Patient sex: M
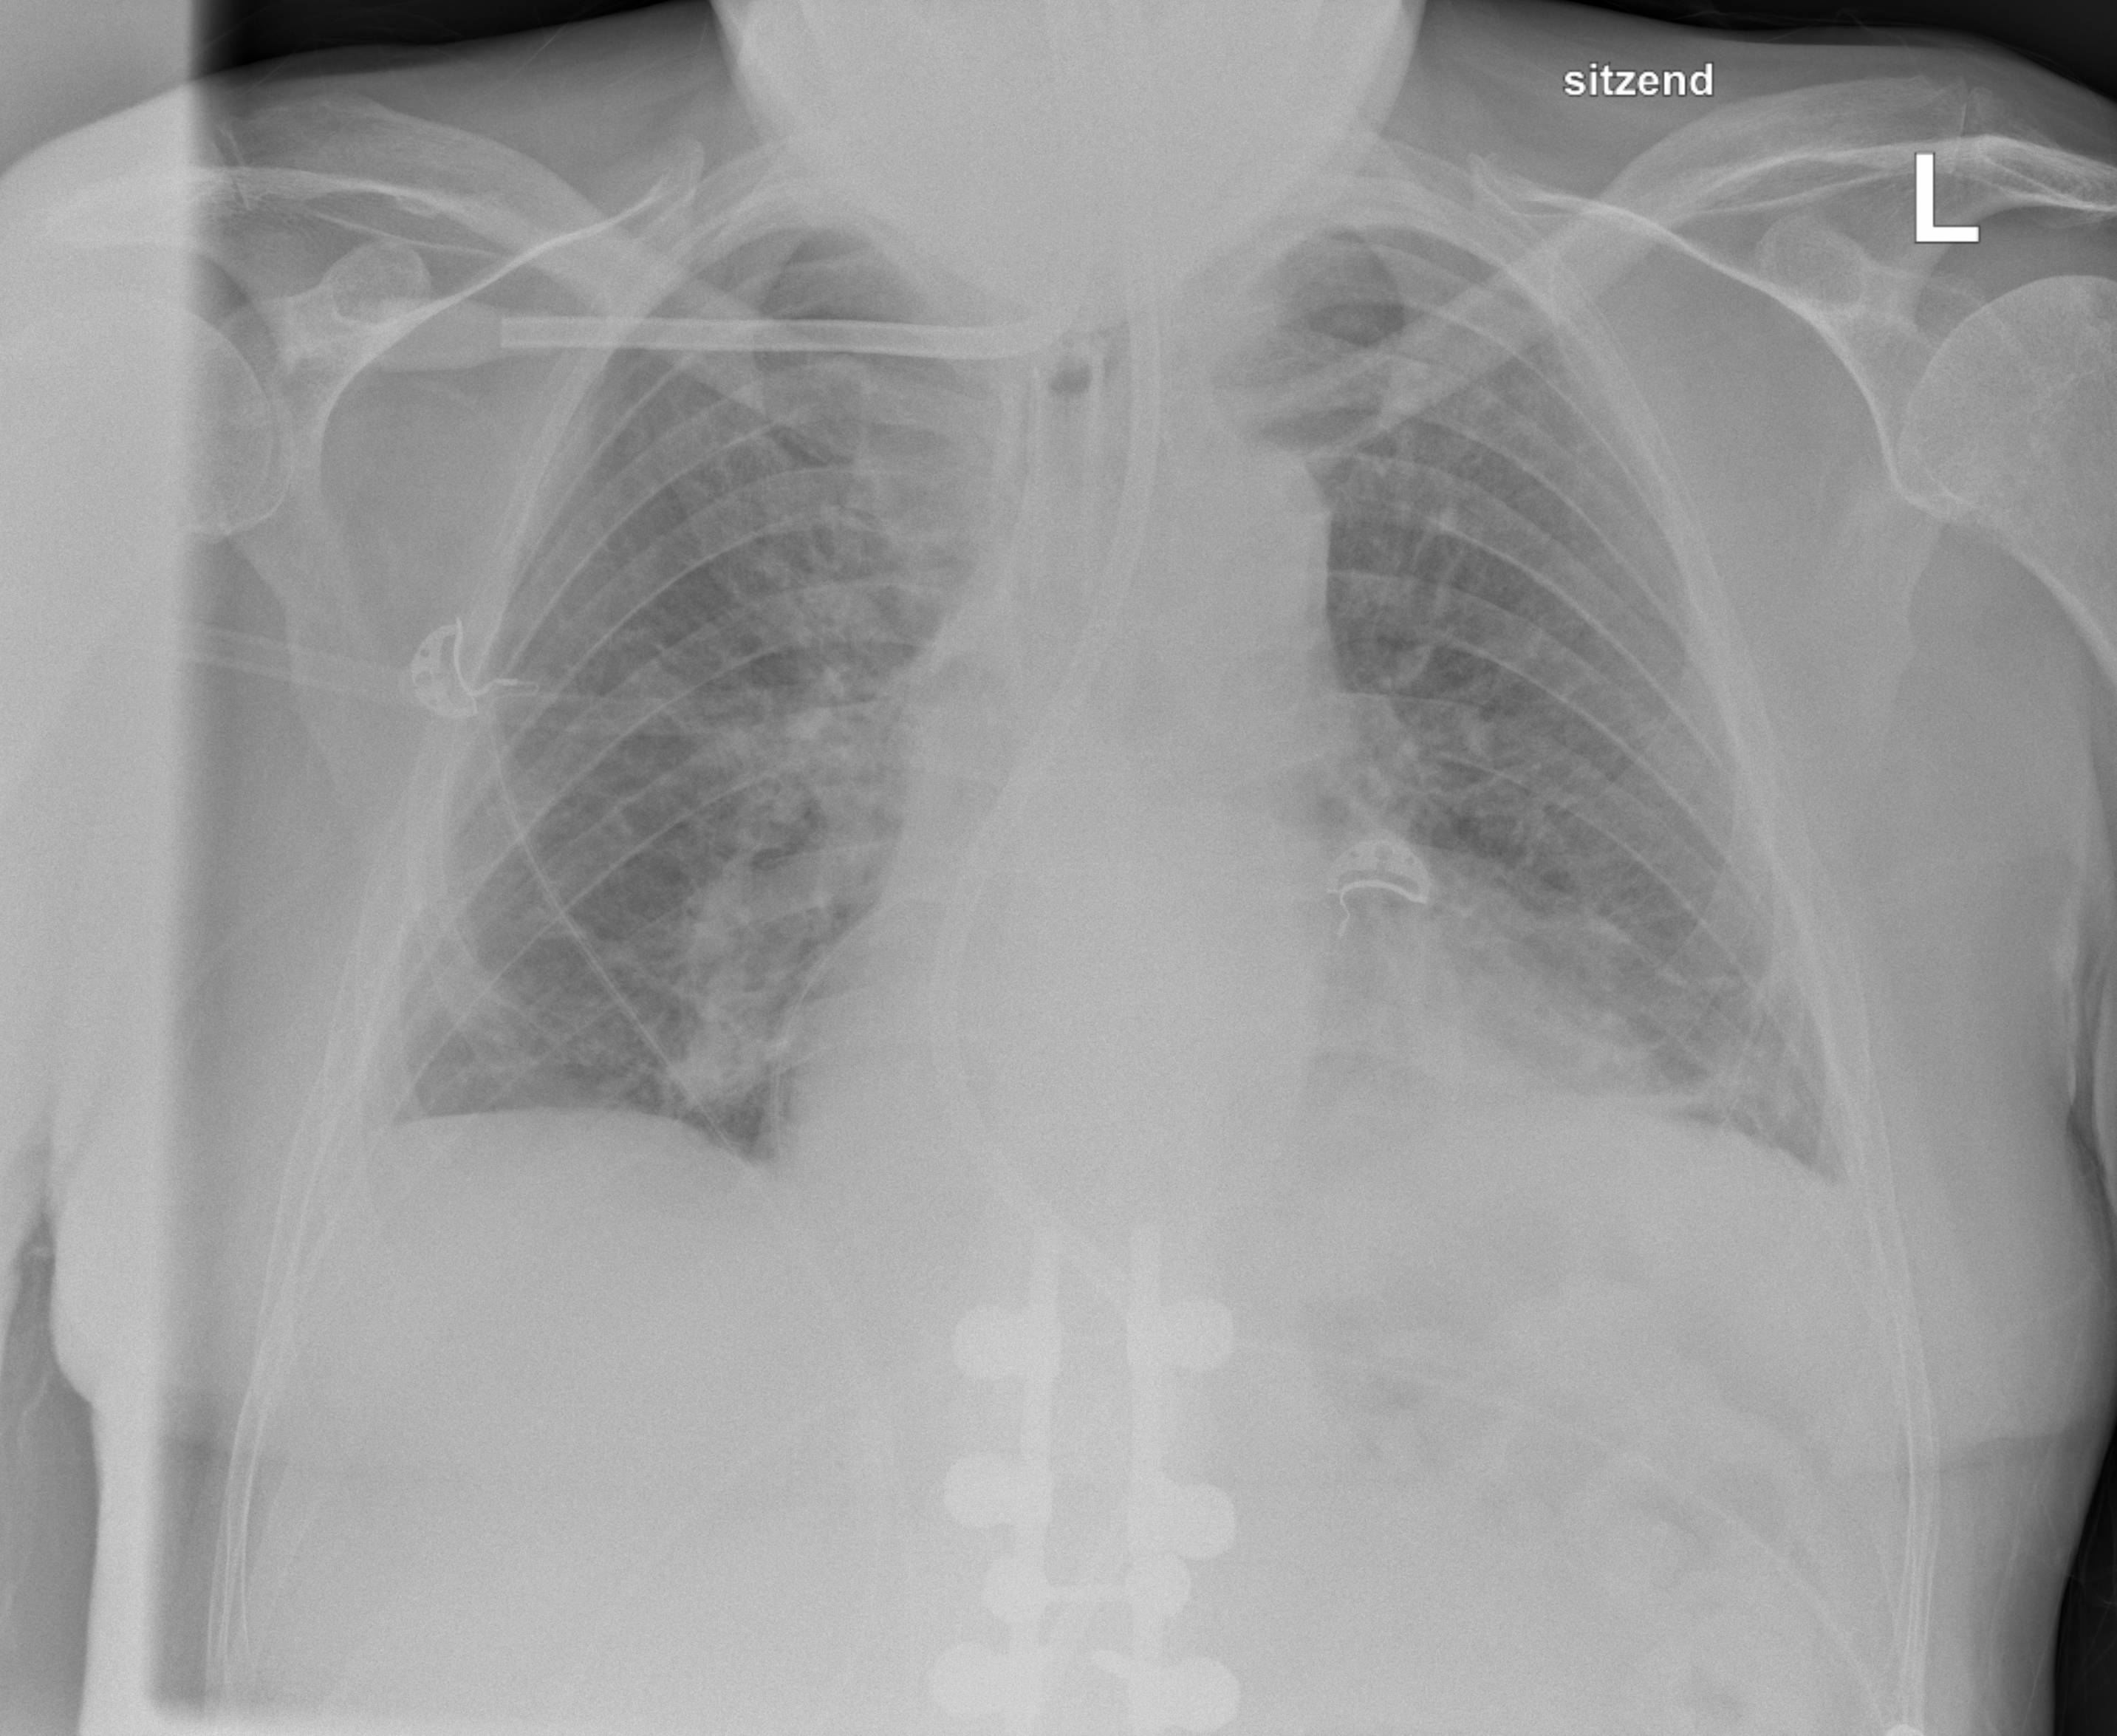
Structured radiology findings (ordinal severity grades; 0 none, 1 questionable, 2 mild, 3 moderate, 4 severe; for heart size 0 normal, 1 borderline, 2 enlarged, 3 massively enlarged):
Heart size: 2
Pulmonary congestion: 2
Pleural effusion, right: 2
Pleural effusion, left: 0
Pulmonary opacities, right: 2
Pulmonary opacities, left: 2
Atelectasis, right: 2
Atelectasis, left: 2